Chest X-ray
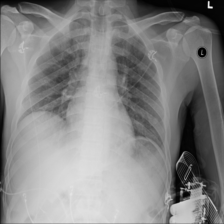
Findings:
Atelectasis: negative
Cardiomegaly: negative
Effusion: negative
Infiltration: negative
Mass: negative
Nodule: negative
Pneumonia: negative
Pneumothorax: negative
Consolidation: negative
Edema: negative
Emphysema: negative
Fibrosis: negative
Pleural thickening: negative
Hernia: negative